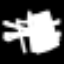
Label: airplane